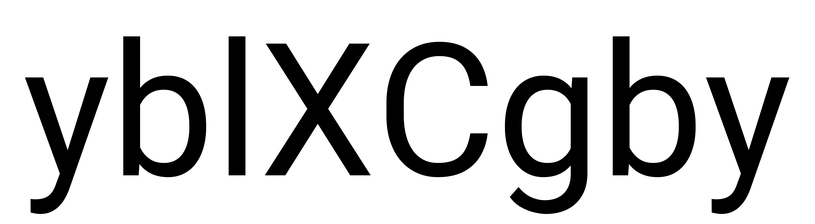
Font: Roboto_Regular